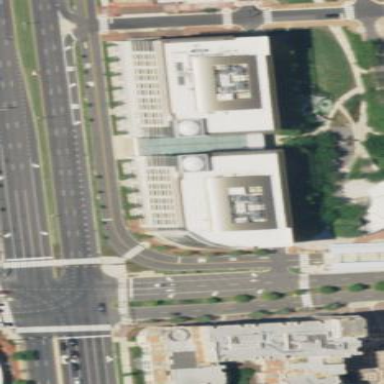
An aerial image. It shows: Office building.